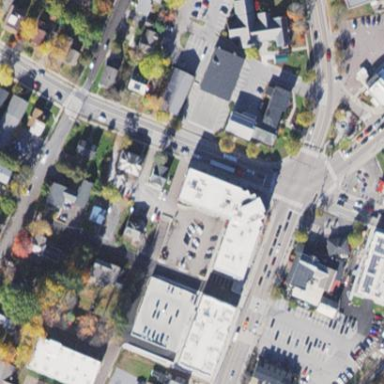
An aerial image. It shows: Retail area.